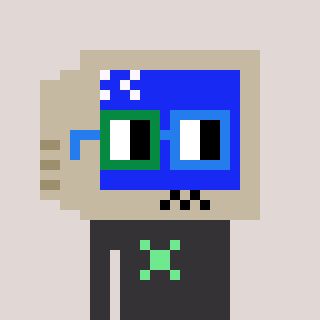
a pixel art character with square green and blue glasses, a old monitor-shaped head and a grayscale-colored body on a warm background